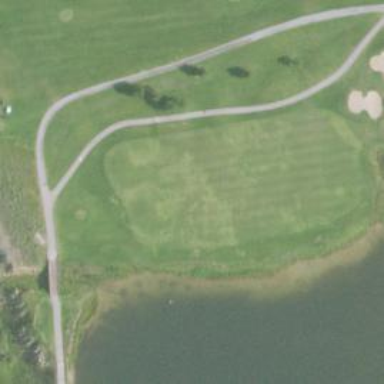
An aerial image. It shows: View of golf hole.